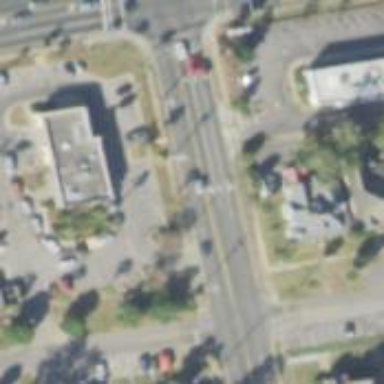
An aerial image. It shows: Marked crossing on footway.